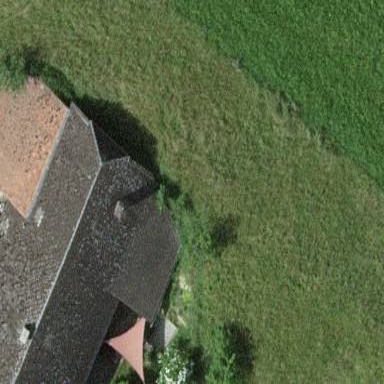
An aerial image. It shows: Farm building.